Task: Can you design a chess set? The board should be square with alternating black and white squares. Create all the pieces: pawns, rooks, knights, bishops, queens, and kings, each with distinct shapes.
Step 4807:
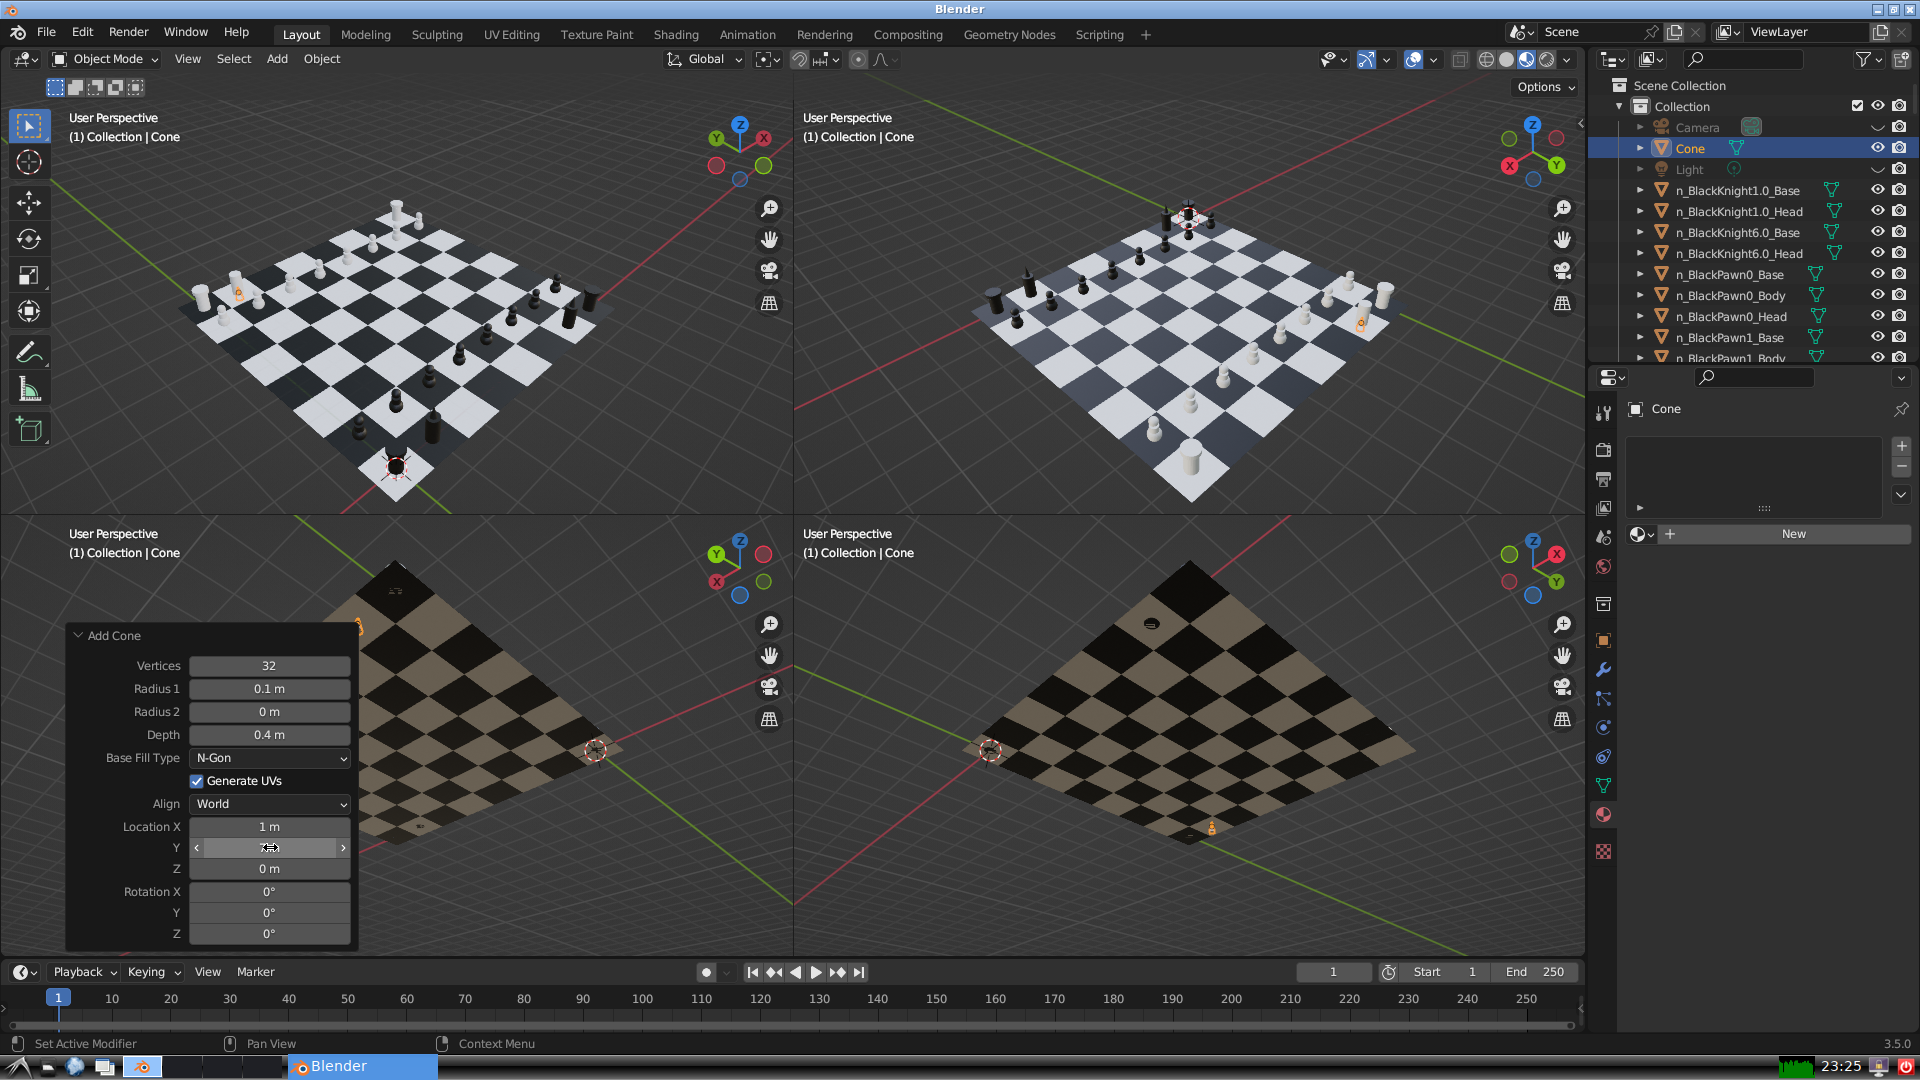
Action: {"mouse_move": [270, 869]}